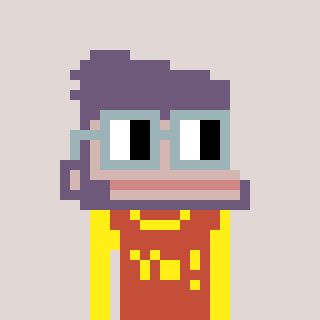
a pixel art character with square dark gray glasses, a ape-shaped head and a rust-colored body on a warm background